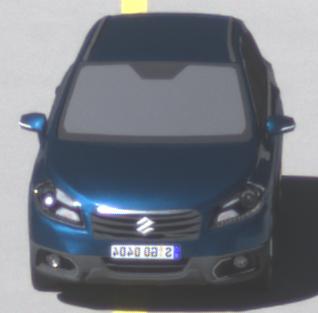
Make: Suzuki
Model: SX4 S-Cross 1.6
Detailed model: SX4 (II) S-Cross
Model produced from: 2013/10
Model produced until: 2015/08
Doors: 5
Color: blue
Road condition: dry road
Daytime: midday
Contrast: high contrast